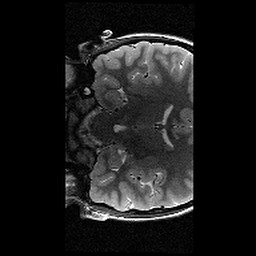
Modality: T2w
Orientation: coronal
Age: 10
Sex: female
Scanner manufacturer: siemens
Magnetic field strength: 3 T
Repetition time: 9.23 s
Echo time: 0.067 s